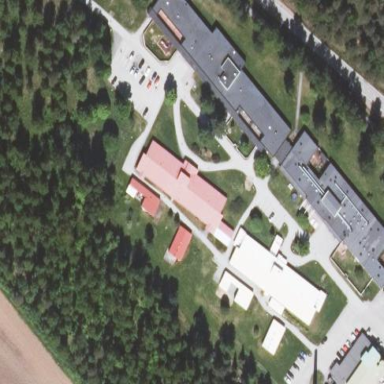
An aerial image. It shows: Hospital building.